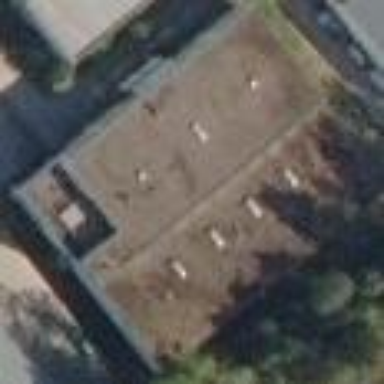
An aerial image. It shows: Warehouse.